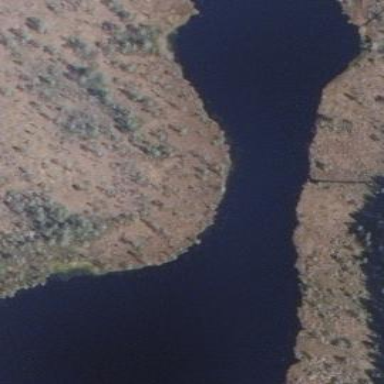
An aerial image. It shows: Lake with natural water.